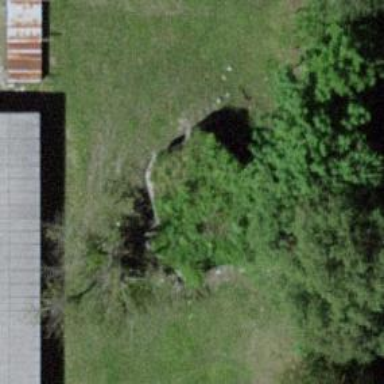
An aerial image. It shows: Military bunker.